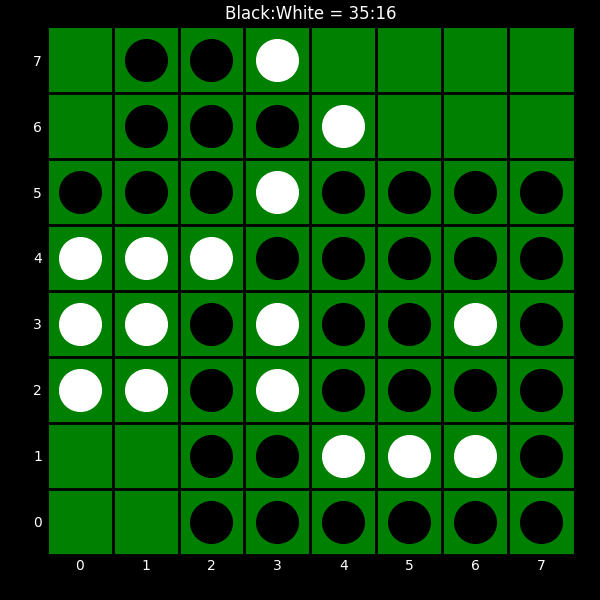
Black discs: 35
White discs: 16